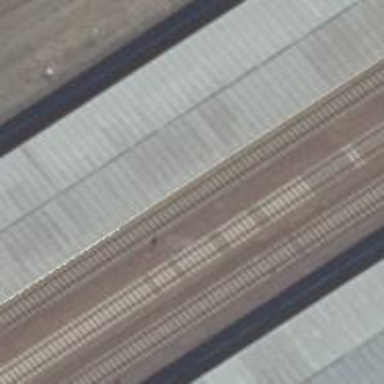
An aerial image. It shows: Rail siding with electrified contact lines for trains.